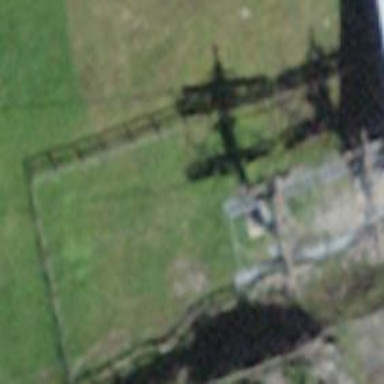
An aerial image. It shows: Pylon used for aerialway.